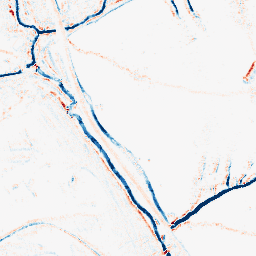
Category: morphological
Decomposition family: morphological_square
Decomposition parameters: operation: average
size: 5
Upsampling method: quintic
Upsampling parameters: scale: 4
Upsampling scale: 4